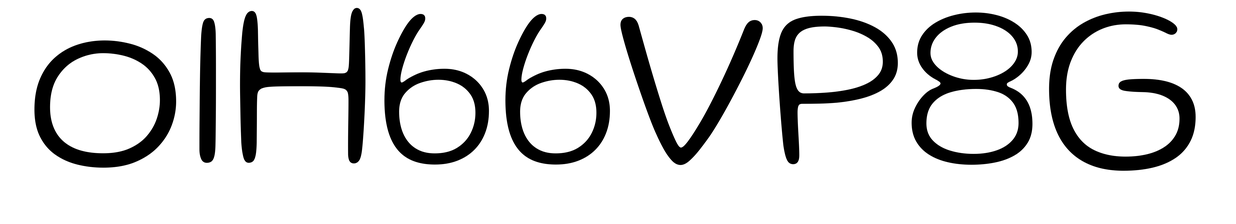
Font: Gluten_ExtraLight